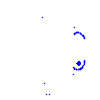
Particle: proton